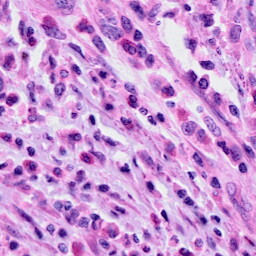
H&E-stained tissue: Cervix